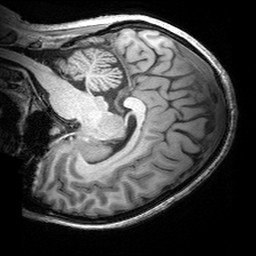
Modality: T1w
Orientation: sagittal
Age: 27
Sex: female
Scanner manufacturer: siemens
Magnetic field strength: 3 T
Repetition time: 2.53 s
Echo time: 0.00299 s